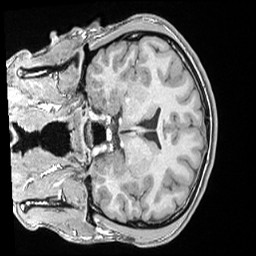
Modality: T1w
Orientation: coronal
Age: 17
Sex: male
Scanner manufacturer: siemens
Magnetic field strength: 1.5 T
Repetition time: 2.04 s
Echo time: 0.00308 s